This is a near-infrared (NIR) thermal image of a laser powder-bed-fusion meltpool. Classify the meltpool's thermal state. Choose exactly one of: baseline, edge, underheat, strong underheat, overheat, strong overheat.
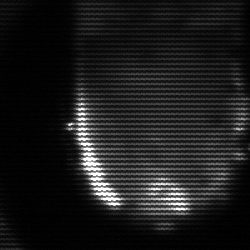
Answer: baseline